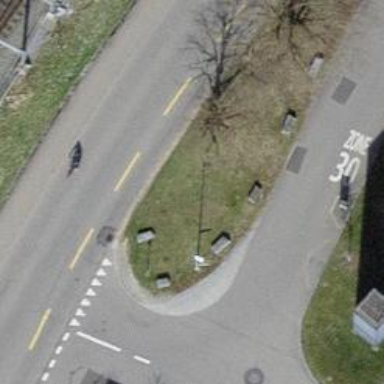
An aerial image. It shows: Block barrier.